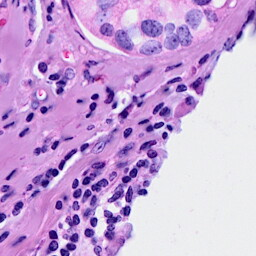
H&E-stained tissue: Breast